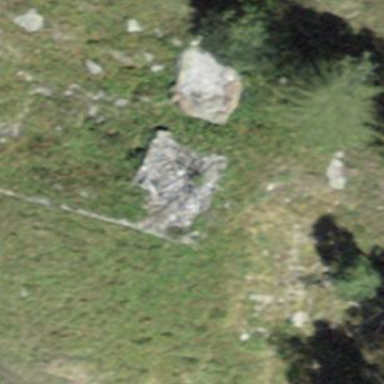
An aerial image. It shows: View of historic ruins.